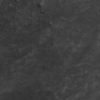
Label: not_dusty